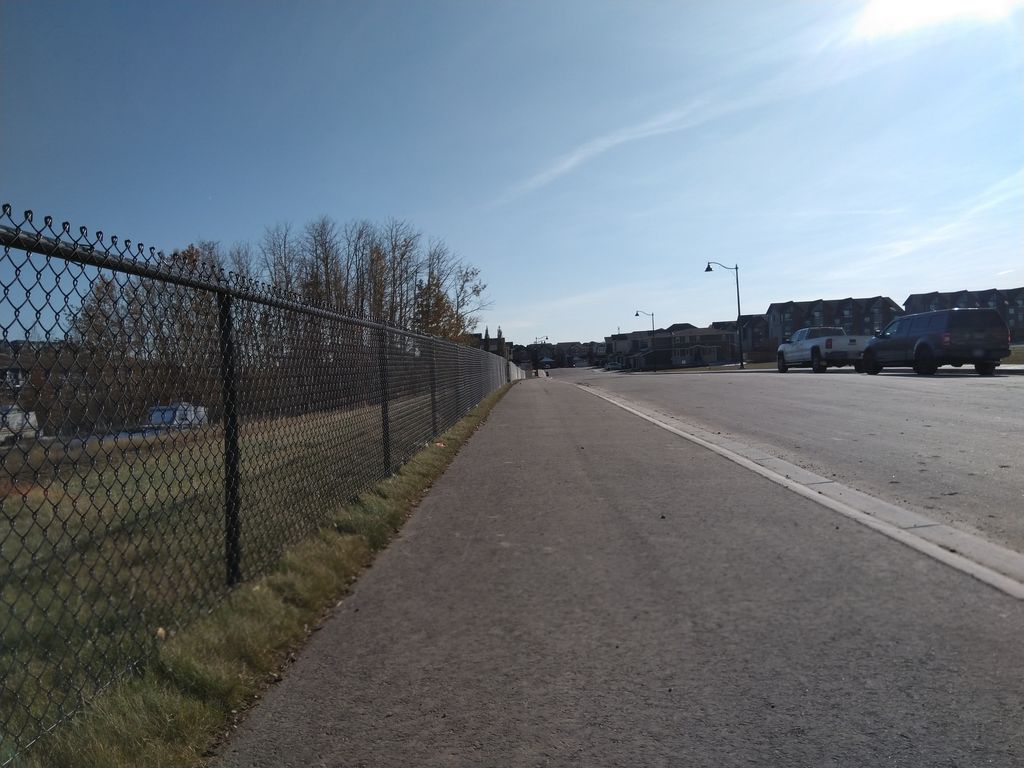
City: calgary